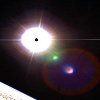
Label: sunburn